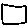
Label: square